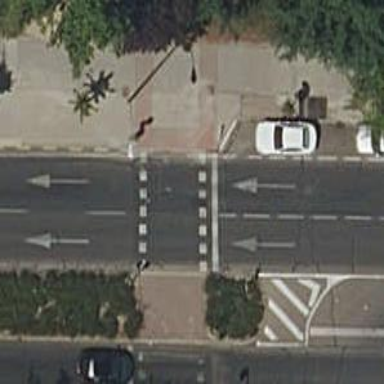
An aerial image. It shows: Uncontrolled crossing on the road.